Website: bh-photo
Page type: address-validator
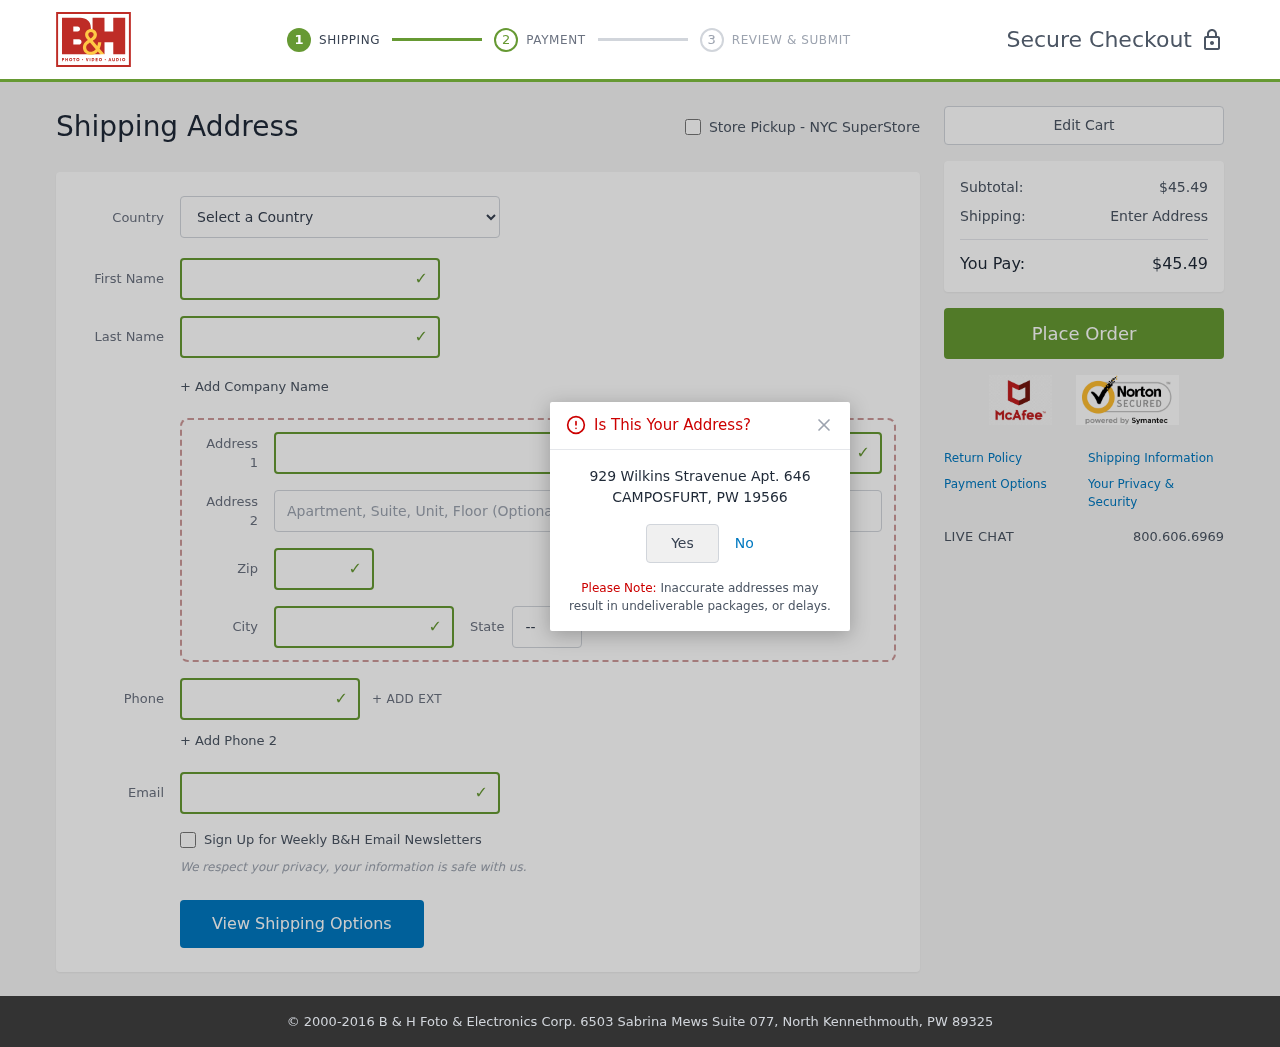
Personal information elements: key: PII_CITY
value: Camposfurt
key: PII_COUNTRY
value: United States
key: PII_EMAIL
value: marcgarrett@hotmail.com
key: PII_FIRSTNAME
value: Marc
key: PII_LASTNAME
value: Garrett
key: PII_PHONE
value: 8213140122
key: PII_POSTCODE
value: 19566
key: PII_STATE_ABBR
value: PW
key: PII_STREET
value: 929 Wilkins Stravenue Apt. 646
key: PII_STREET2
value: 42240 Joan Oval
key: PII_CITY_CONFIRM
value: CAMPOSFURT
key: PII_STATE
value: PW
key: PII_POSTCODE_FULL
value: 19566
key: PII_POSTCODE_NUMERIC
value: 19566
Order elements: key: ORDER_SUBTOTAL
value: $45.49
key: ORDER_TOTAL
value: $45.49